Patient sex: M
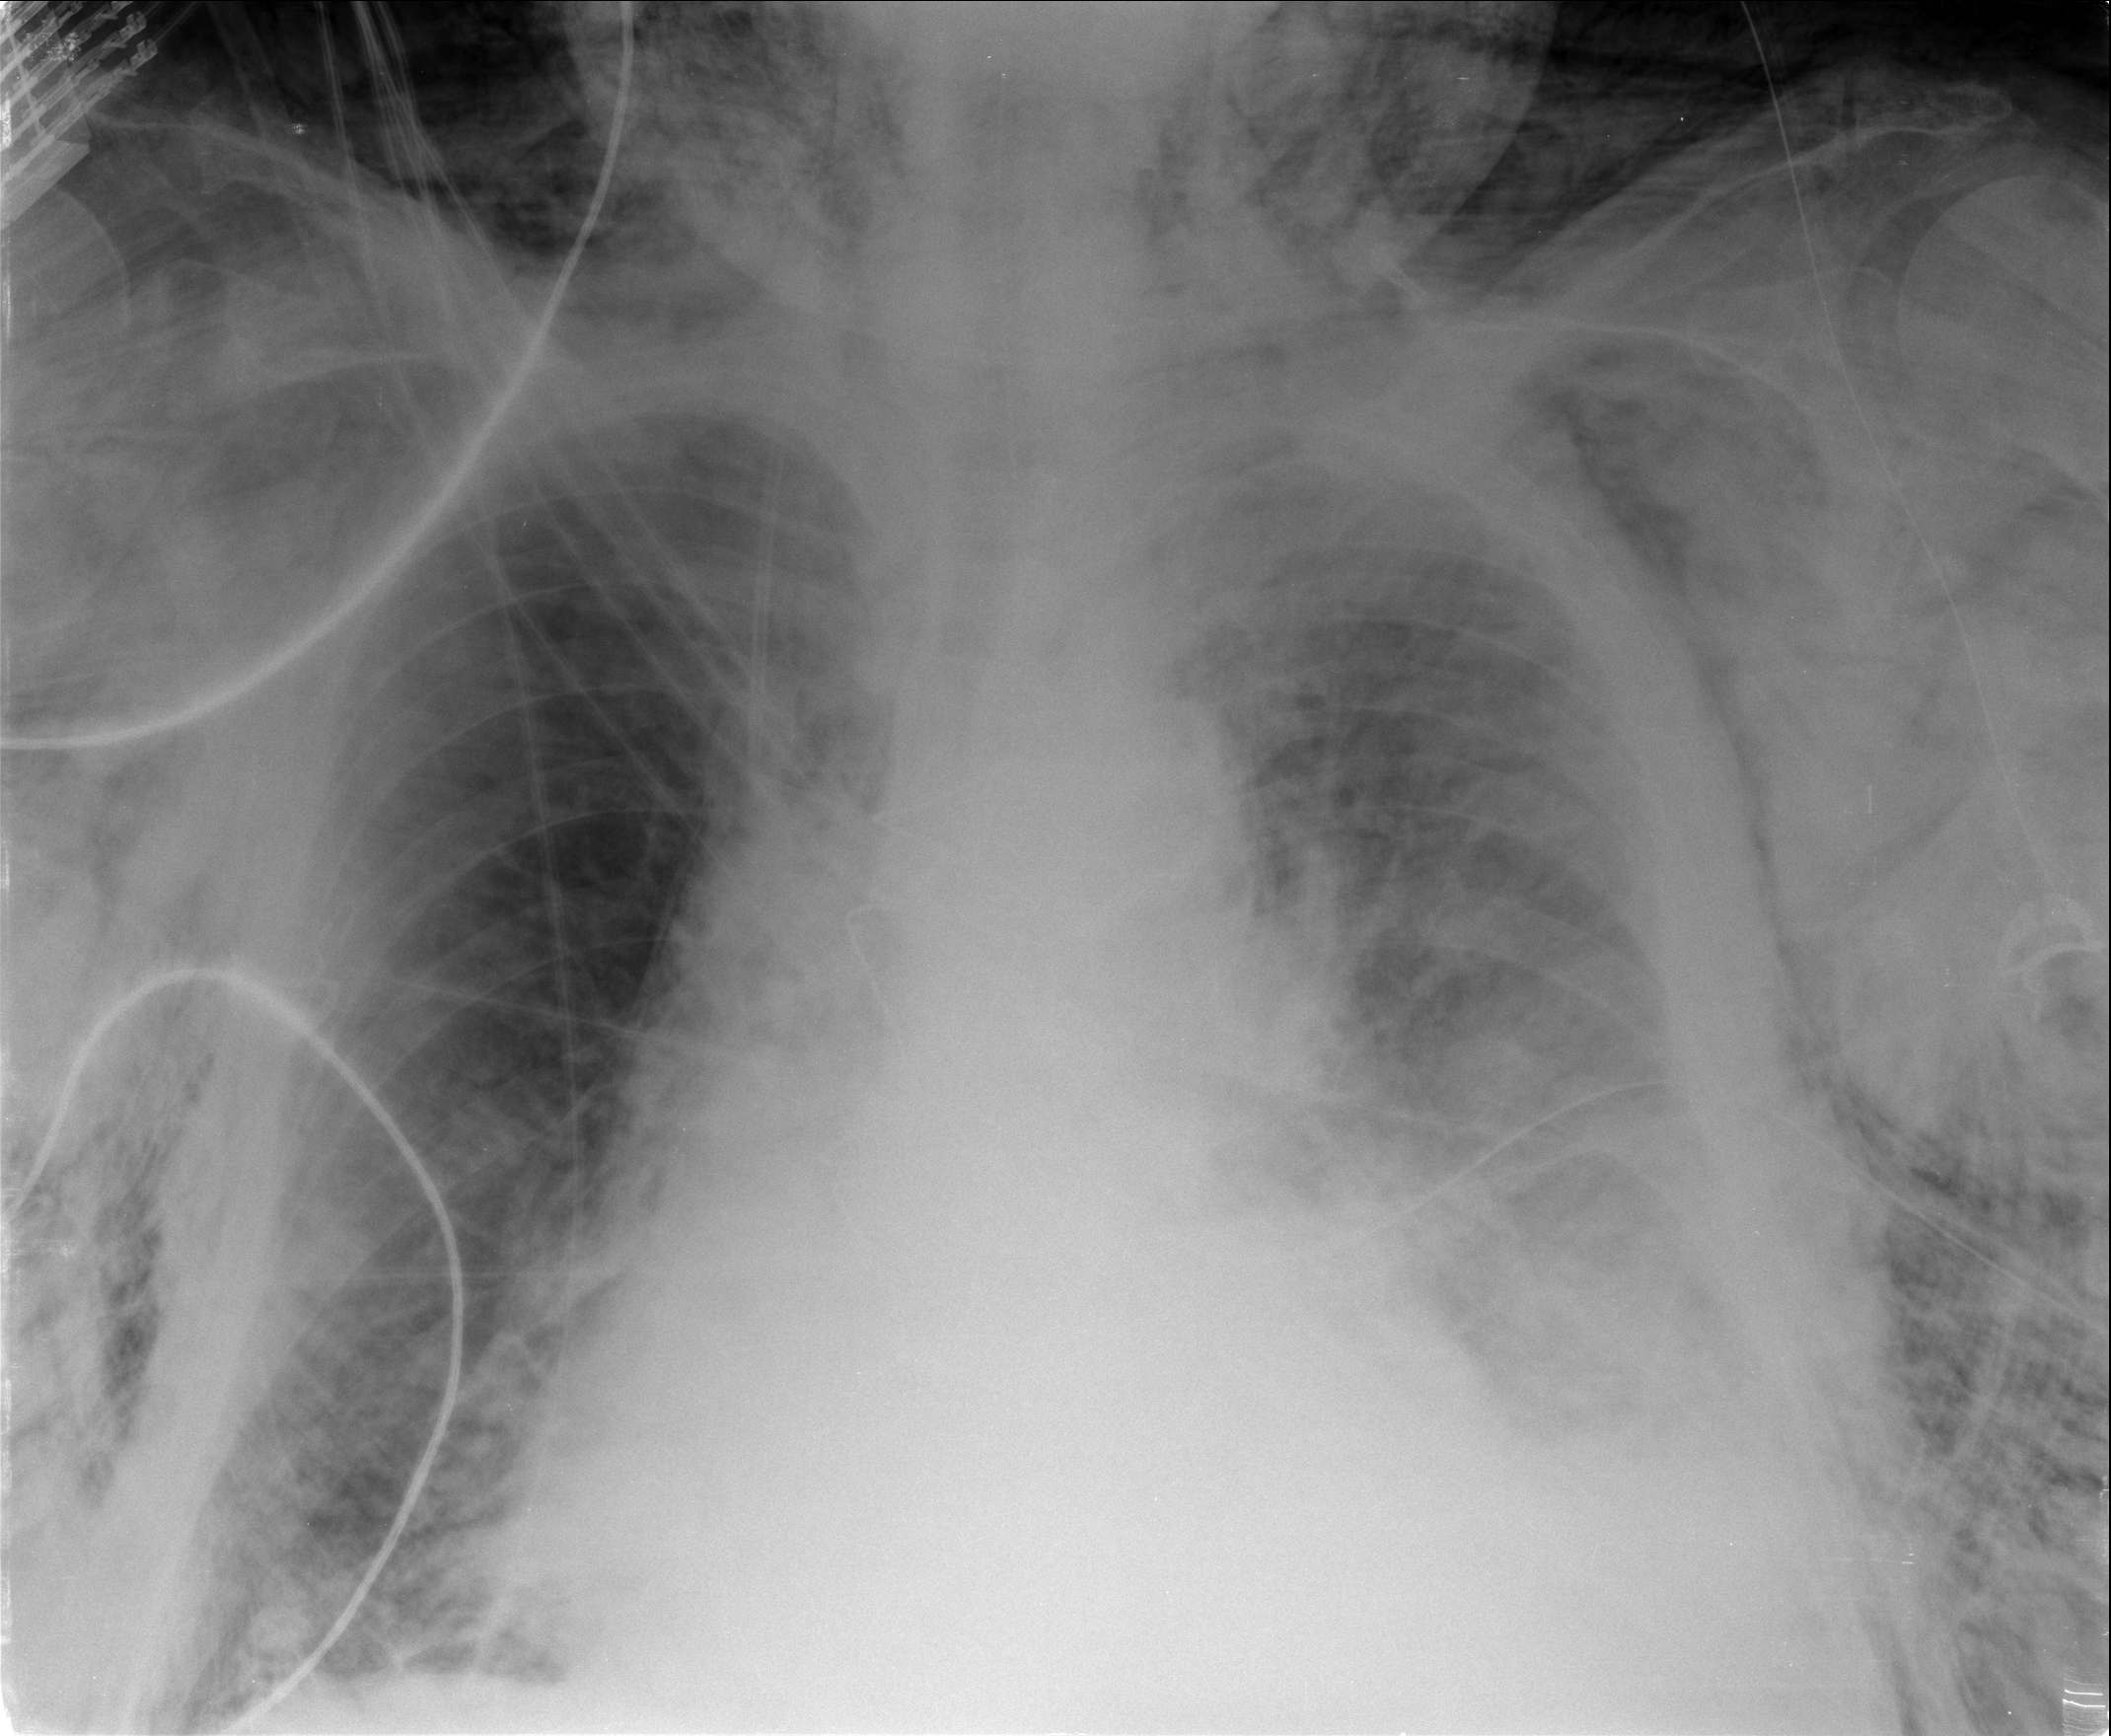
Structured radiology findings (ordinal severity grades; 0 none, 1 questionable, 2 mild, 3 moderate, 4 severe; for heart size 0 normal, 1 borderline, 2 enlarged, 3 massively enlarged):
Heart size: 2
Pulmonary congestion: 2
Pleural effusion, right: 0
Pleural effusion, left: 2
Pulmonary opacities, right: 0
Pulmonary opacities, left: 0
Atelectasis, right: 0
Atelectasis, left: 2